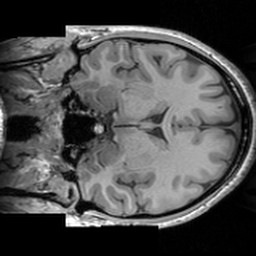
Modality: T1w
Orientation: coronal
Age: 27
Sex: female
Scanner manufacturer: siemens
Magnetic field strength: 3 T
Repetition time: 1.63 s
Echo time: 0.00311 s